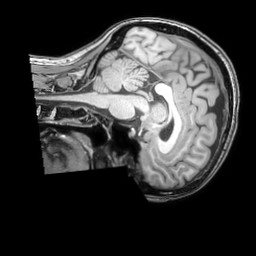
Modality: T1w
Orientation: sagittal
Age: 34
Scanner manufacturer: philips
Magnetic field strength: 3 T
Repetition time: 0.007 s
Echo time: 0.003501 s